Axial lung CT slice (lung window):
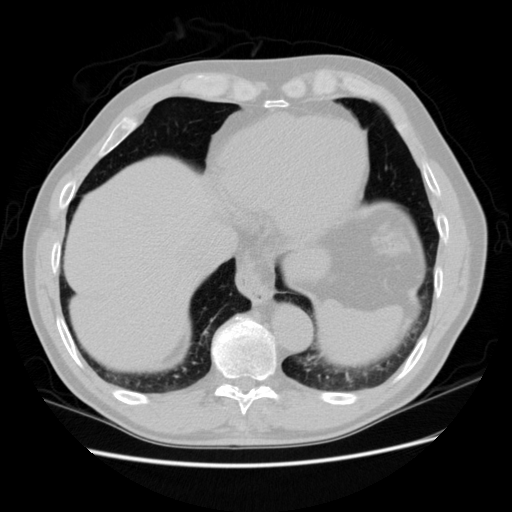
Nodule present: no